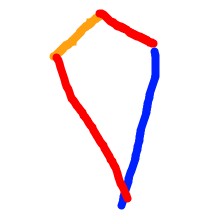
Shape: kite